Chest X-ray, PA view. Patient: 69 years old, sex F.
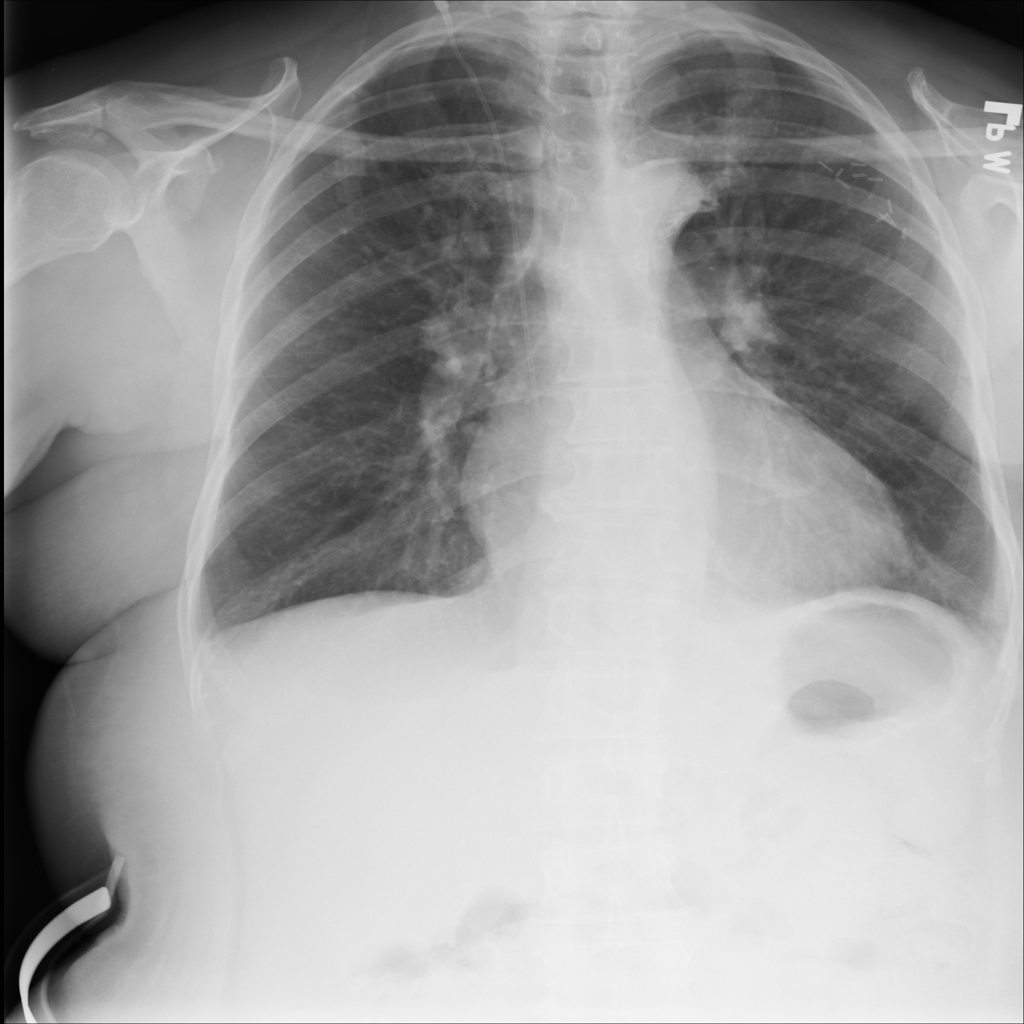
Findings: Effusion